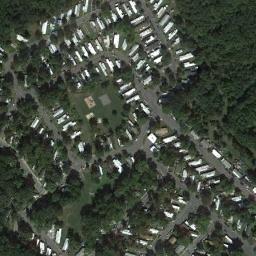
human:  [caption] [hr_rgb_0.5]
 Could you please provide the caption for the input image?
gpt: The mobile home park has lots of neatly arranged white mobile homes and trees and some roads go through the mobile home park .

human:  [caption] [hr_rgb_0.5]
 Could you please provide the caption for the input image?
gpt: Many trees are in the mobile home park .

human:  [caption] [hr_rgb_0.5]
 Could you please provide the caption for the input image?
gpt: There are four rows of mobile homes and three paths .

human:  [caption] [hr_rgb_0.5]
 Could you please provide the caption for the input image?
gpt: There are many white buildings and green trees in the mobile home park .

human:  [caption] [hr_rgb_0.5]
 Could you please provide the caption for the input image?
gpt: The mobile home park is on the grass next to some trees .